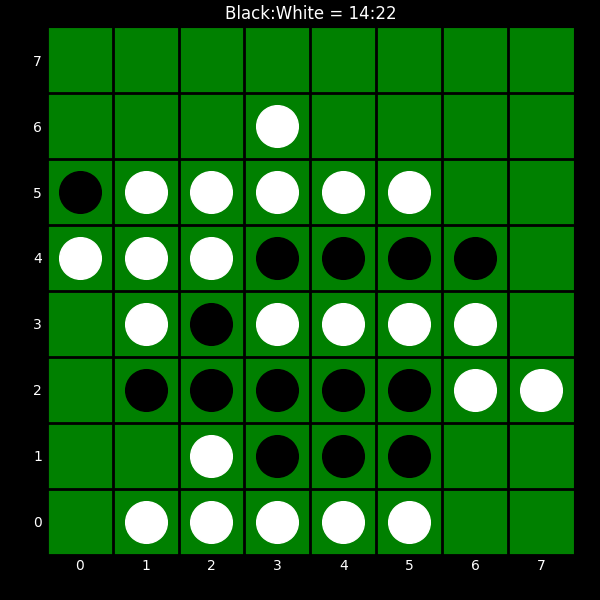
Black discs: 14
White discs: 22